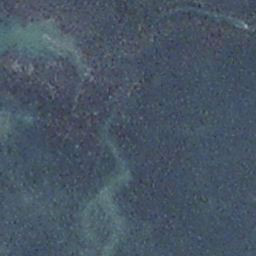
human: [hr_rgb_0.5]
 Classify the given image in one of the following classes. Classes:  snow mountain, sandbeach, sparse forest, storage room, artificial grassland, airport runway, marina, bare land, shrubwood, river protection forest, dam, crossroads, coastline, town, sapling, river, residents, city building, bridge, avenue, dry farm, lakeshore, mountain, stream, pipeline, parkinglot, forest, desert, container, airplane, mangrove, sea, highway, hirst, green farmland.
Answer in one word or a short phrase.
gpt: stream